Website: lowes
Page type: billing-address
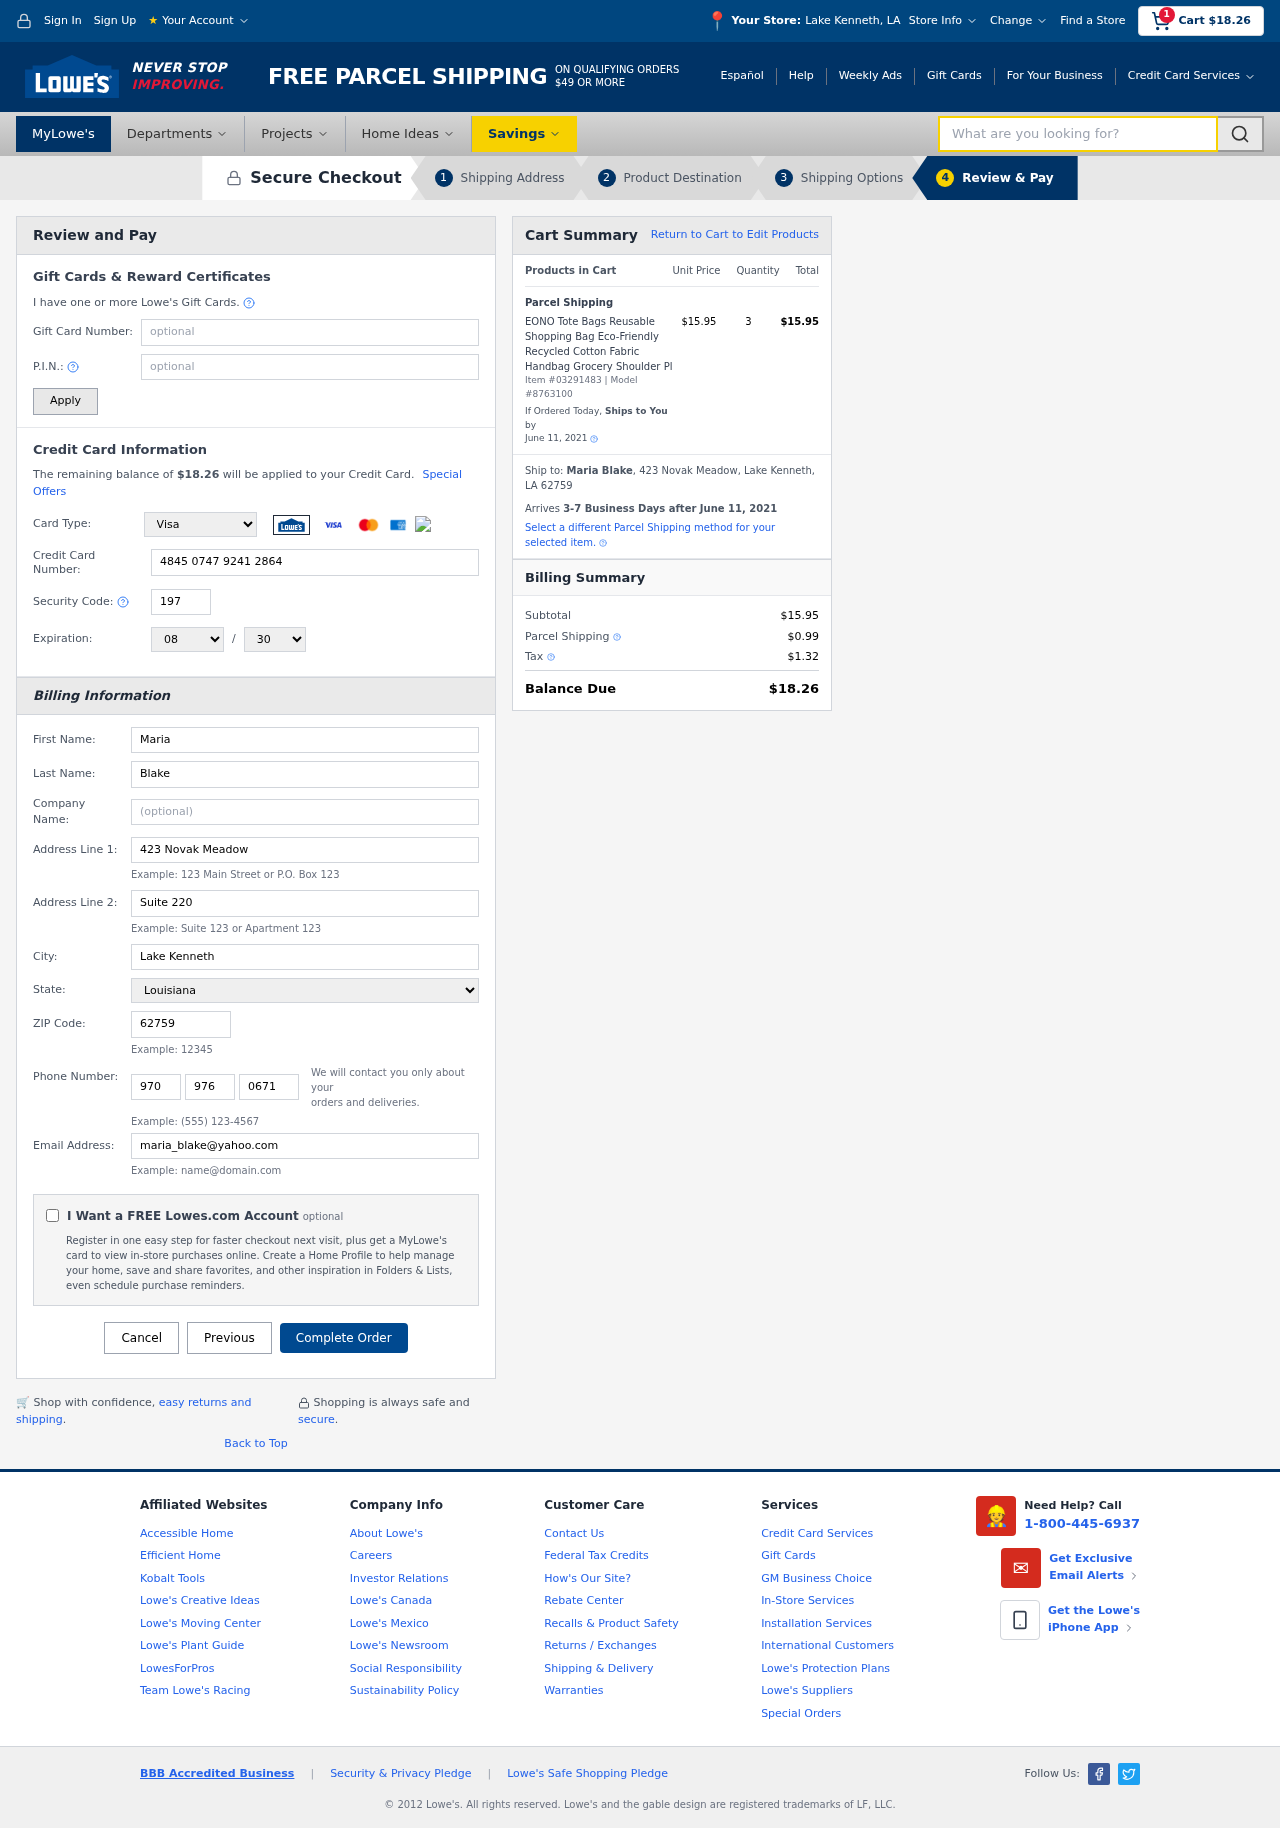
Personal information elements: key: PII_CARD_CVV
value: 197
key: PII_CARD_EXPIRY_MONTH
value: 08
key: PII_CARD_EXPIRY_YEAR
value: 30
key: PII_CARD_NUMBER
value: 4845 0747 9241 2864
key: PII_CARD_TYPE
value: Visa
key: PII_CITY
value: Lake Kenneth
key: PII_CITY_STATE
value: Lake Kenneth, LA
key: PII_EMAIL
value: maria_blake@yahoo.com
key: PII_FIRSTNAME
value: Maria
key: PII_FULLNAME
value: Maria Blake
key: PII_LASTNAME
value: Blake
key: PII_PHONE_AREA
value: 970
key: PII_PHONE_PREFIX
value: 976
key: PII_PHONE_SUFFIX
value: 0671
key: PII_POSTCODE
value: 62759
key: PII_STATE
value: Louisiana
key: PII_STREET
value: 423 Novak Meadow
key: PII_STREET2
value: Suite 220
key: PII_CITY_STATE_ZIP
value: Lake Kenneth, LA 62759
Product elements: key: PRODUCT1_NAME
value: EONO Tote Bags Reusable Shopping Bag Eco-Friendly Recycled Cotton Fabric Handbag Grocery Shoulder Pl
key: PRODUCT1_PRICE
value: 15.95
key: PRODUCT1_QUANTITY
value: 3
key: PRODUCT_ITEM_NUMBER
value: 03291483
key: PRODUCT_MODEL_NUMBER
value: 8763100
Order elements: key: ORDER_SUBTOTAL
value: $18.26
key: ORDER_TOTAL
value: $18.26
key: ORDER_SHIPPING_DATE
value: June 11, 2021
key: ORDER_SUBTOTAL
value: $15.95
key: ORDER_DELIVERY_DATE
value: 3-7 Business Days after June 11, 2021
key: ORDER_SHIPPING_DATE2
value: June 11, 2021
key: ORDER_SUBTOTAL2
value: $15.95
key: ORDER_SHIPPING_COST
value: $0.99
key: ORDER_TAX
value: $1.32
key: ORDER_TOTAL2
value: $18.26
Search elements: key: HEADER_SEARCH
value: What are you looking for?